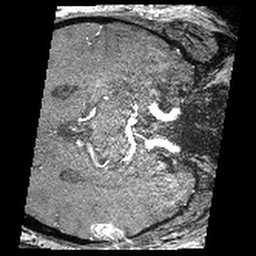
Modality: angio
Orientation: axial
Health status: ill
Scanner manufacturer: siemens
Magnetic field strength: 3 T
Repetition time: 0.03 s
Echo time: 0.00559 s